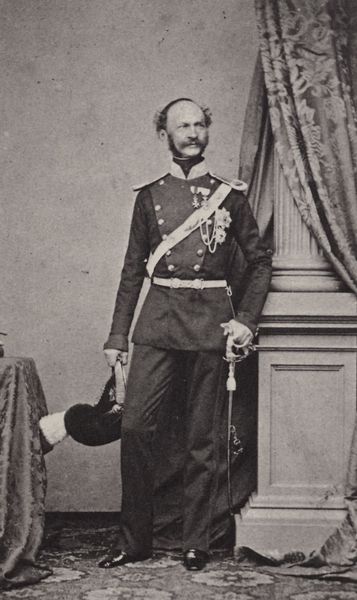
Titel: König Maximilian II. von Bayern (1811-1864)
Künstler: Joseph Albert
Standort: Köln
Institution: Sammlung Wilde
Schlagwörter: feder, gemälde, kopf, mann, weiß, fenster, grau, haar, hut, ohr, raum, schwarz, säule, tisch, zimmer, gürtel, tuch, muster, teppich, anzug, bart, hose, mütze, schnurrbart, wand, falten, kragen, sockel, stehen, stein, bildnis, herr, portrait, porträt, tischdecke, vorhang, boden, haare, pose, stehend, stoff, adel, decke, innen, knopf, rund, kanneliert, schärpe, schuhe, sepia, staffage, kaiser, könig, dekoration, schnäuzer, gardine, glatze, atelier, kontrapost, knie, knöpfe, weste, foto, fotografie, photographie, militär, schwert, säbel, uniform, soldat, waffe, backenbart, epauletten, abzeichen, adeliger, degen, helm, offizier, orden, posieren, stehkragen, stiefel, halbglatze, photo, dreiviertelporträt, general, prinz, ehre, feldherr, knopfleisten, sebel, lackschuhe, standbein, kapitel, studio, wilhelm, fotostudio, franse, kragenspiegel, auszeichnungen, gelm, fotoatelier, fotograph, *65, schutzhelm, fotgraphie